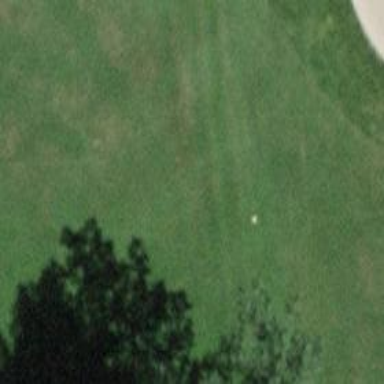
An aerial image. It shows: View of golf hole.